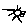
Label: sun